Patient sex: M
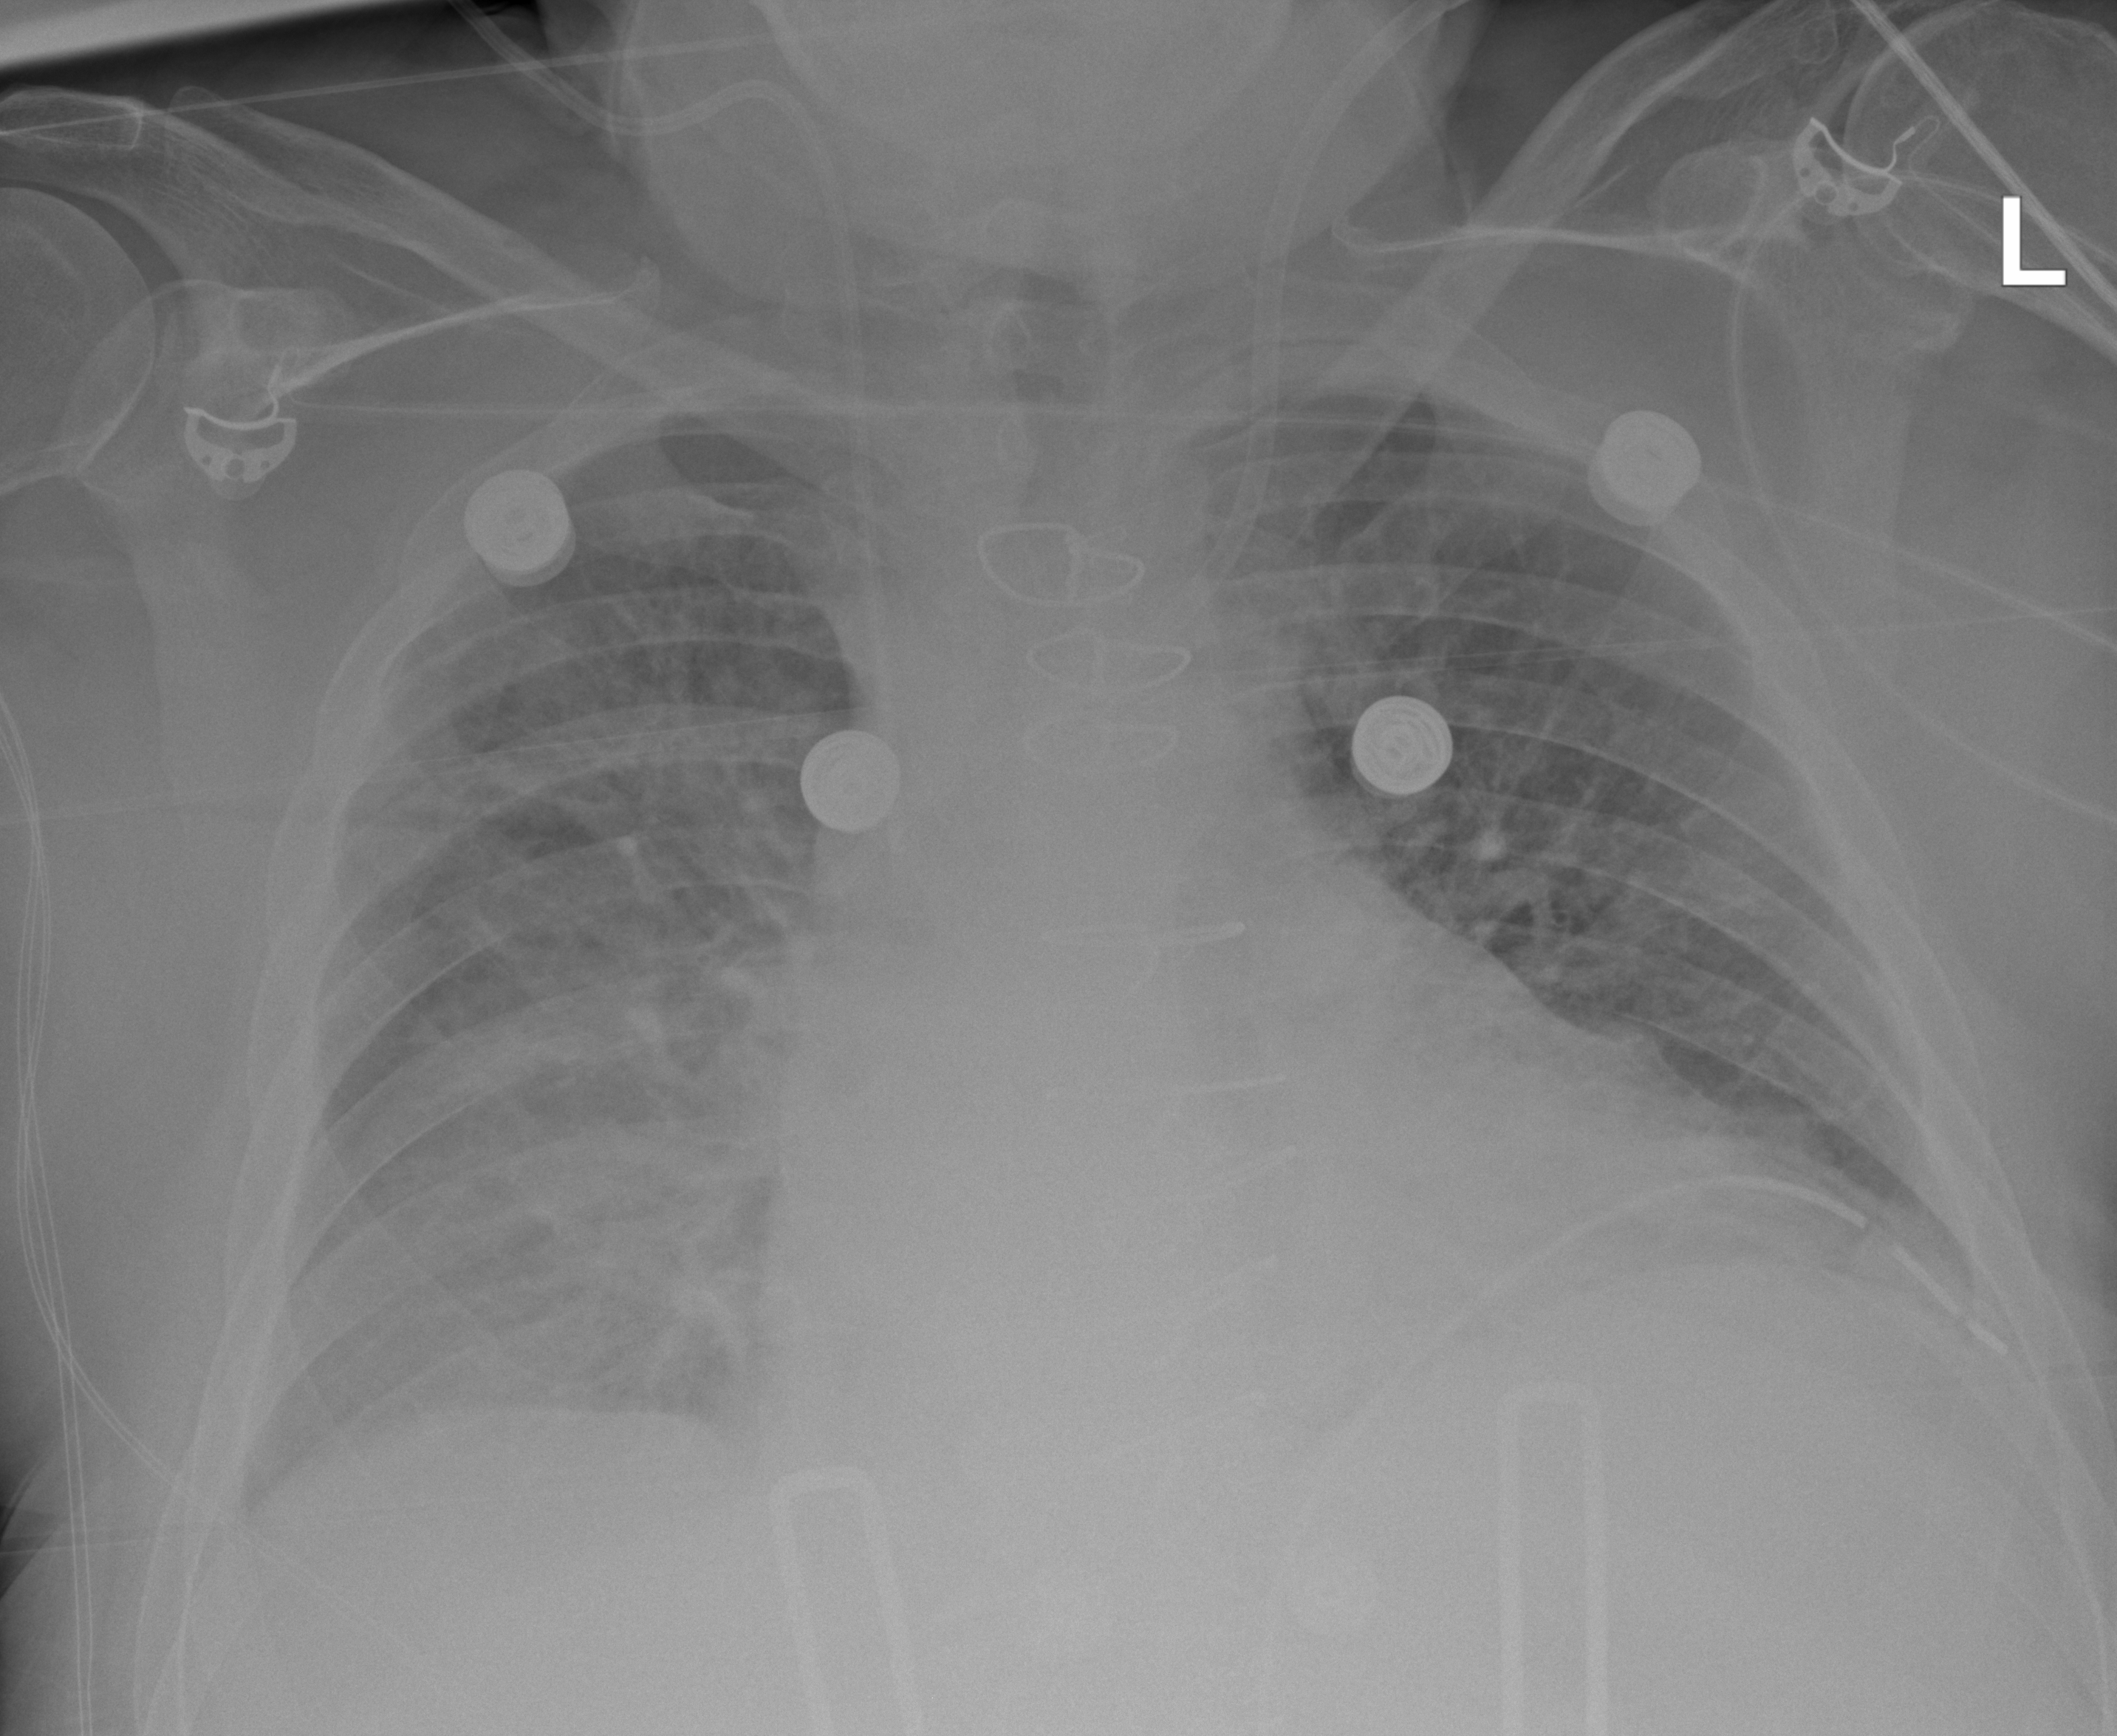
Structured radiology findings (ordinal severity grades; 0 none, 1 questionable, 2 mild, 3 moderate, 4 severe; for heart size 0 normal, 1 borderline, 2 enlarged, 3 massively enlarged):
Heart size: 2
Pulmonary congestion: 3
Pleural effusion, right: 3
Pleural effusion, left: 2
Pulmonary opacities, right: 0
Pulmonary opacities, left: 0
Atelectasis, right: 2
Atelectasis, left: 2